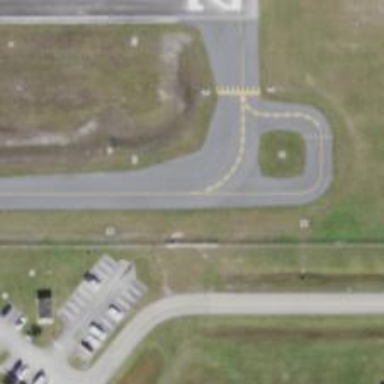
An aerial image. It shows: Image of taxiway at airport.